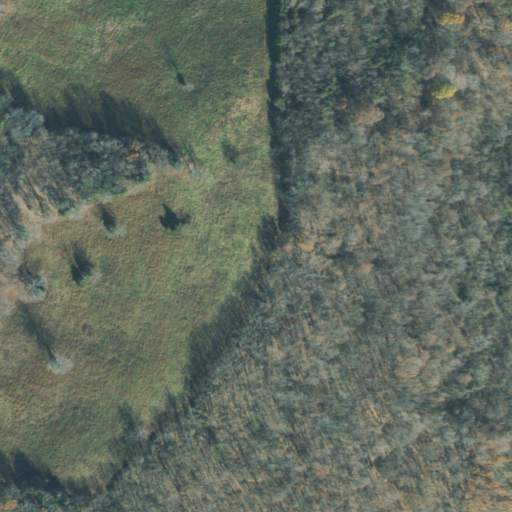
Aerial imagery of mountain in Tennessee named Meadows Hill containing deciduous forest, pasture, and mixed forest